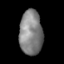
Tissue: skin
Cell type: Endothelial cells
Senescence score: 0.2787
Nuclear area (px): 1006
Mean DAPI intensity: 130.557